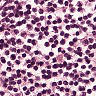
Metastatic tissue present: no